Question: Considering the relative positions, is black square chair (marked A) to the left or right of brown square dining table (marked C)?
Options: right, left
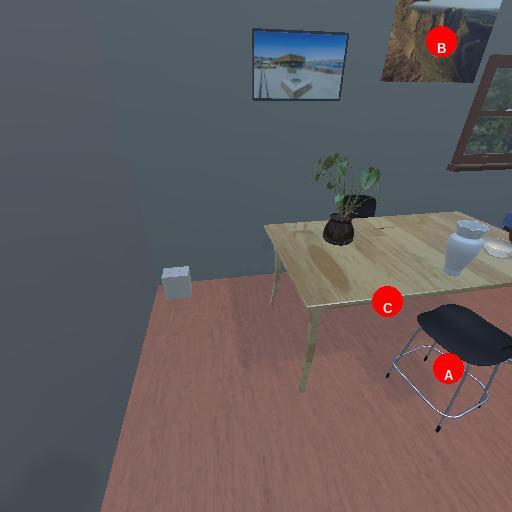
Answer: right